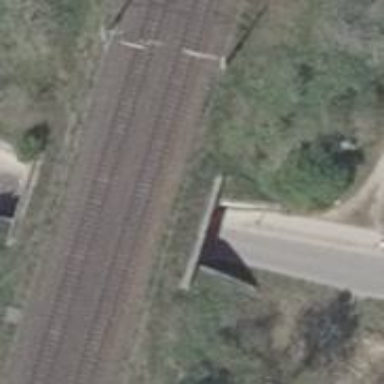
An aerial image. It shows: Bridge over electrified railway with contact lines.